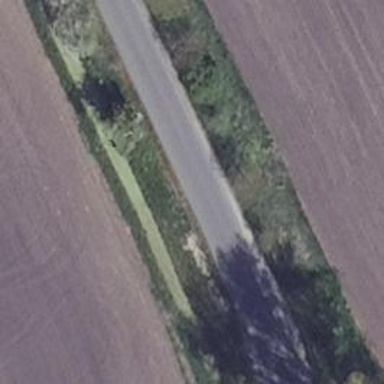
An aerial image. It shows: Unclassified road with asphalt surface.